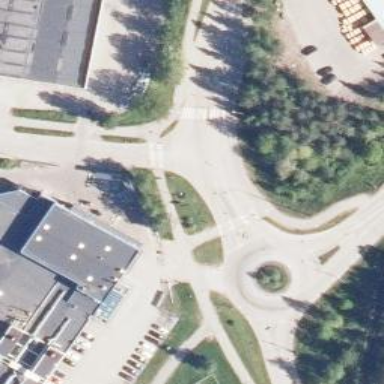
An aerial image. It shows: Marked crossing on cycleway.